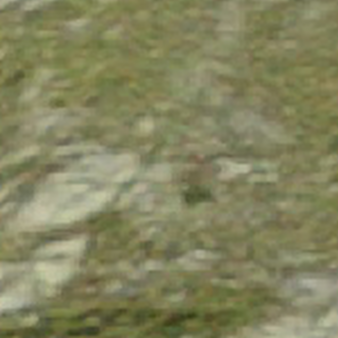
Label: other